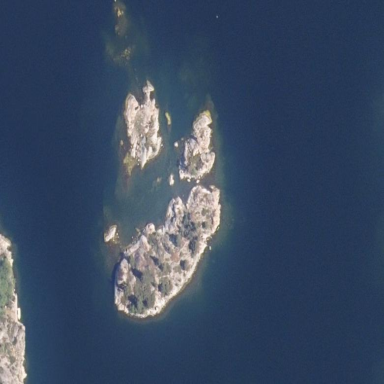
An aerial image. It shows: Islet located along the natural coastline.